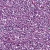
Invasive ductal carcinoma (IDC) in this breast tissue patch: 1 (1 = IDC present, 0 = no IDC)